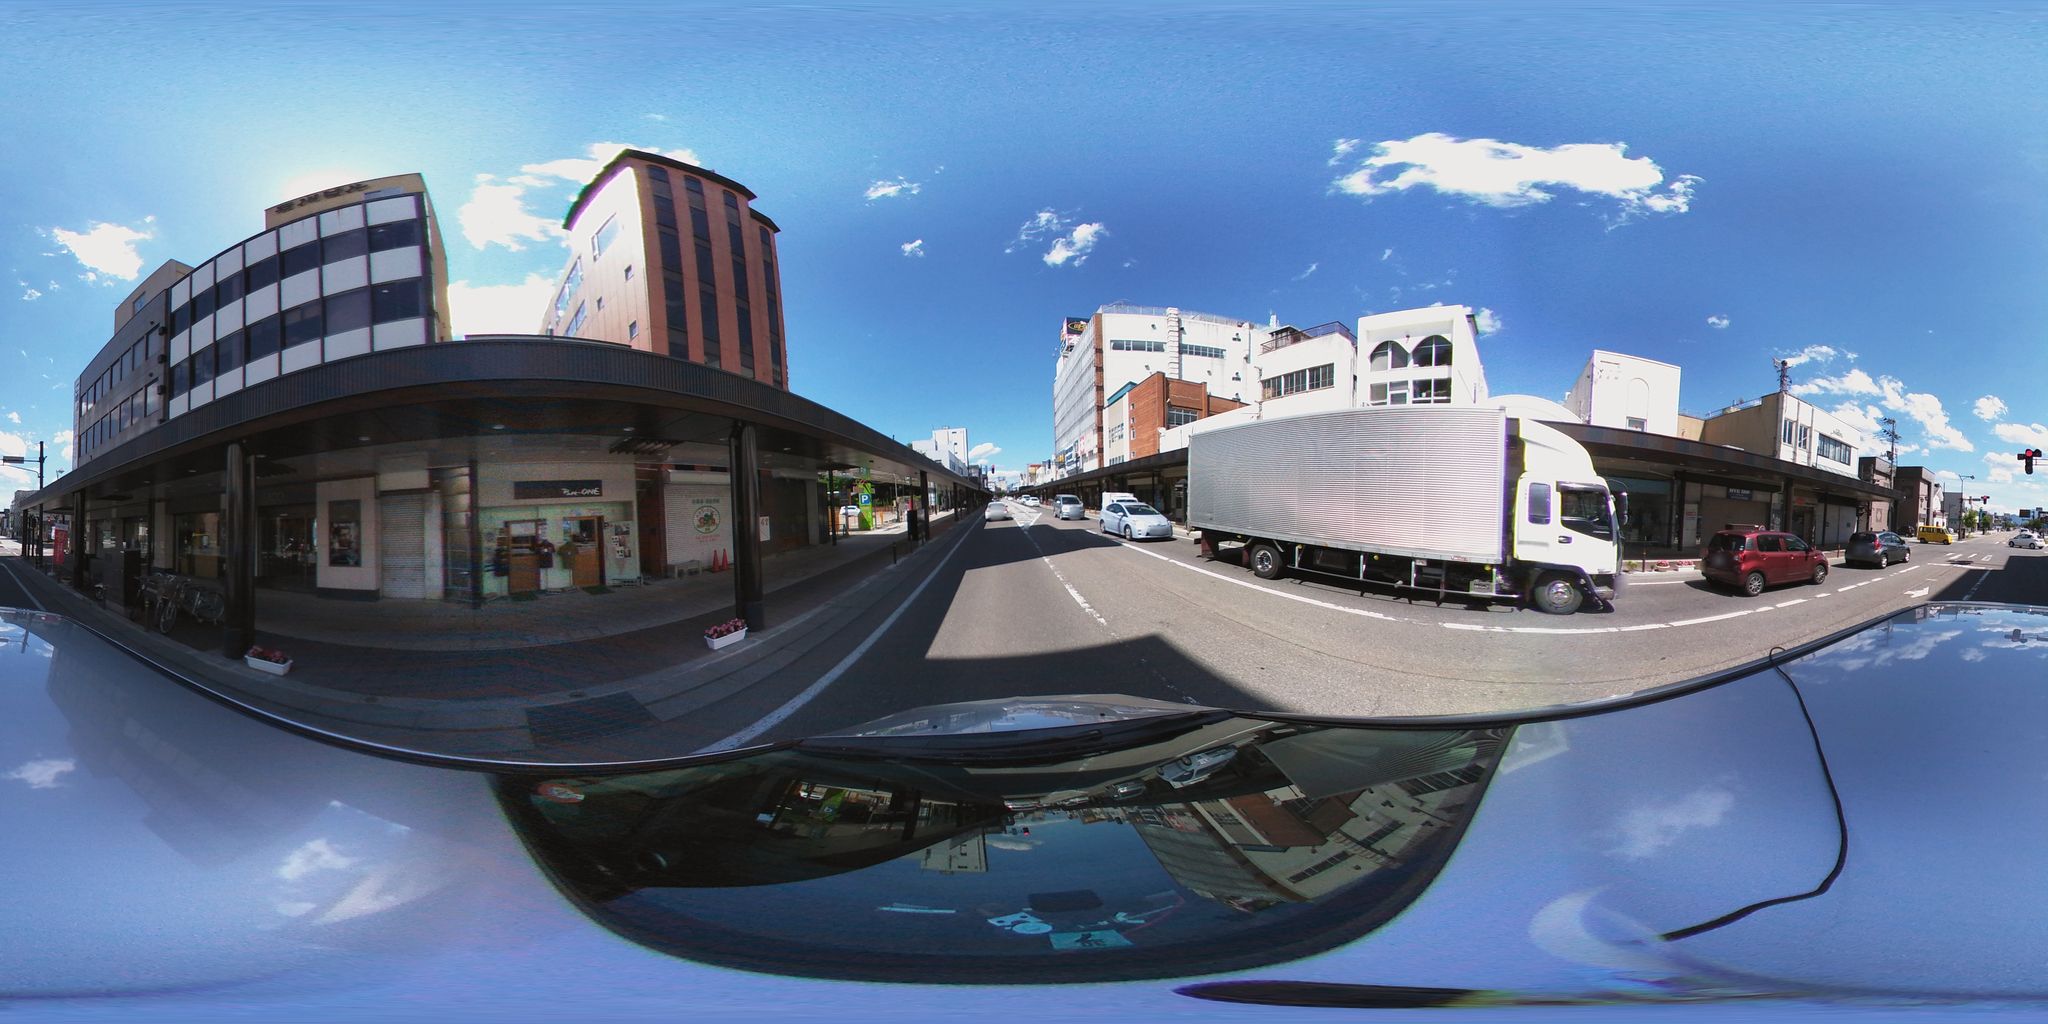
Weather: snowy
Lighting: day
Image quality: slightly poor
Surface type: cycling surface
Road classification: trunk
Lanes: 2.0
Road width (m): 4.2
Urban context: urban centre
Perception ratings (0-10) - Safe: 1.61, Lively: 5.38, Beautiful: 3.16, Boring: 7.55, Depressing: 3.06, Wealthy: 4.46